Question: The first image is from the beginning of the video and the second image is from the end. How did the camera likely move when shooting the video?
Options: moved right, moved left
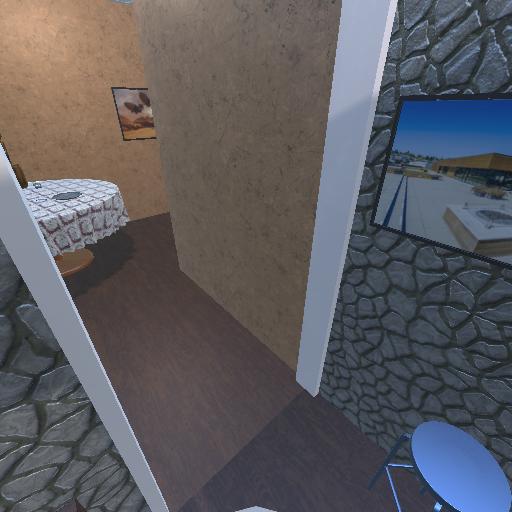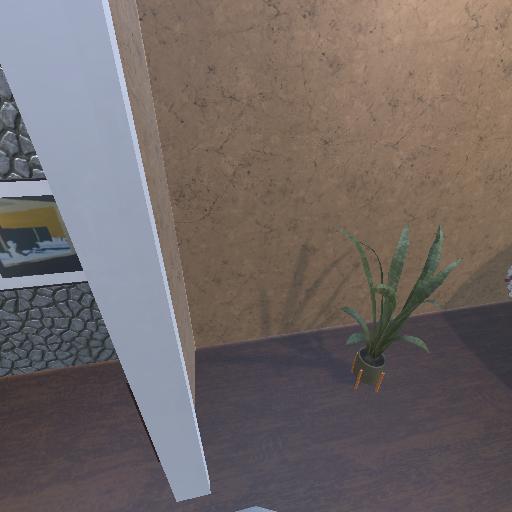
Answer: moved right